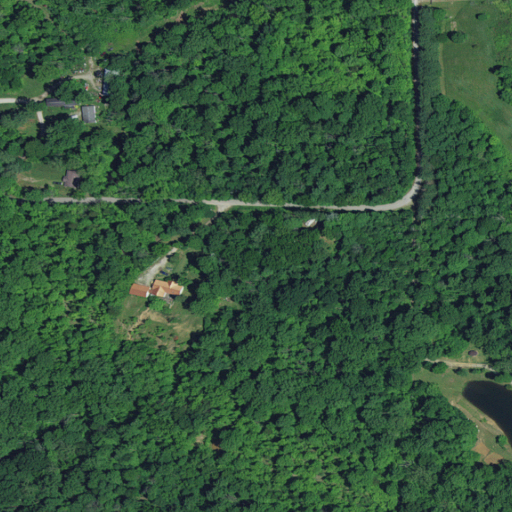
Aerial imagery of mountain in Indiana named Need Hill containing deciduous forest, open development, mixed forest, pasture, and low intensity development